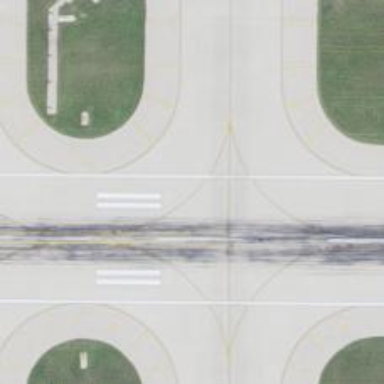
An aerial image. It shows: View of taxiway at the airport.